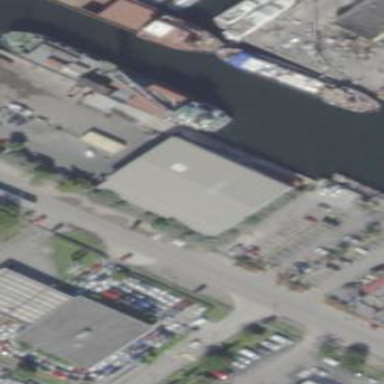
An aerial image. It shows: Warehouse building.